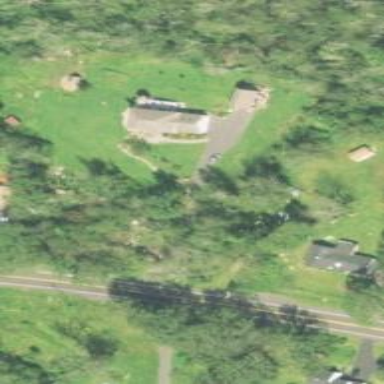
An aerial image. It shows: Residential driveway.